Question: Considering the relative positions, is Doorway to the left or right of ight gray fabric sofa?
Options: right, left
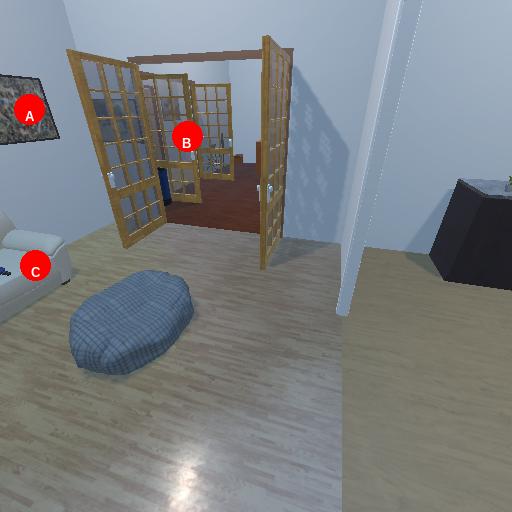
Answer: right